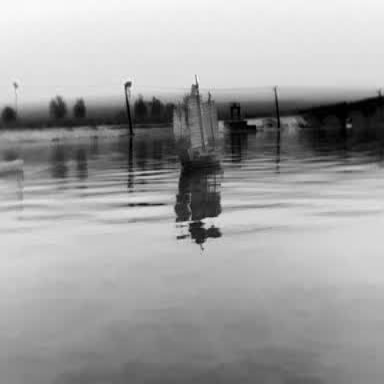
There are two objects shown in the infrared image, including a sailboat, and a liner.